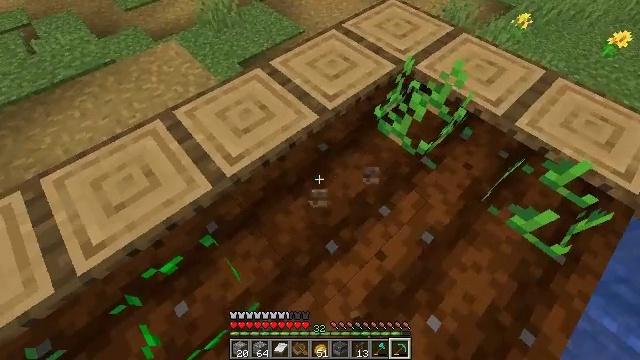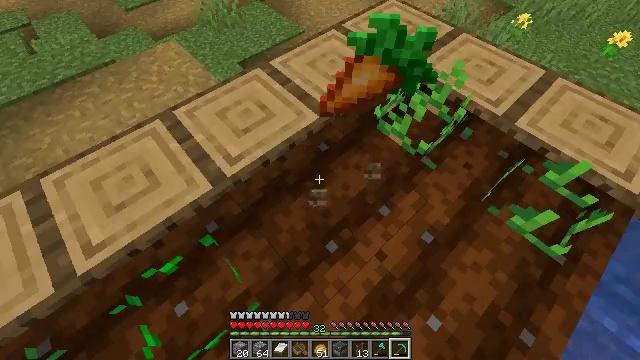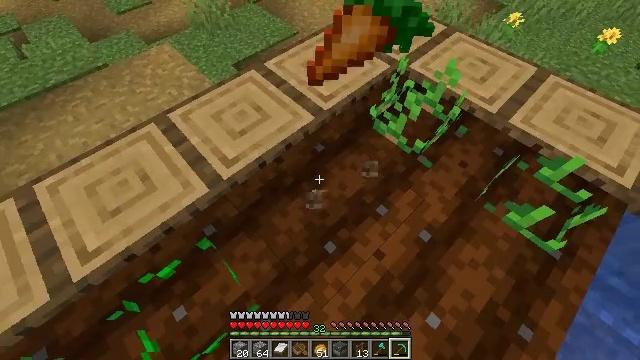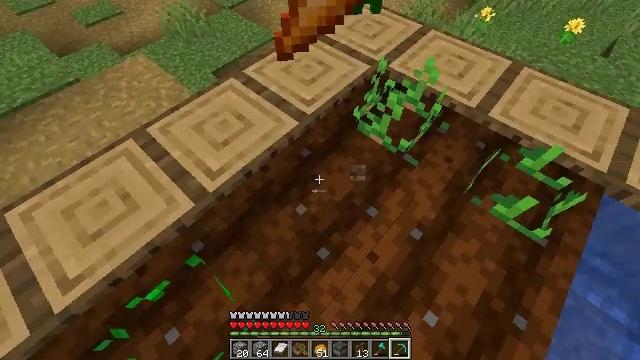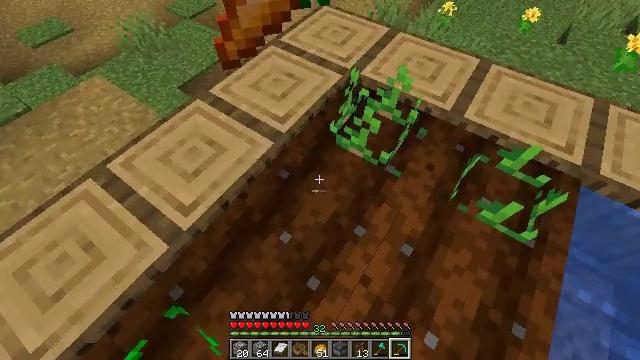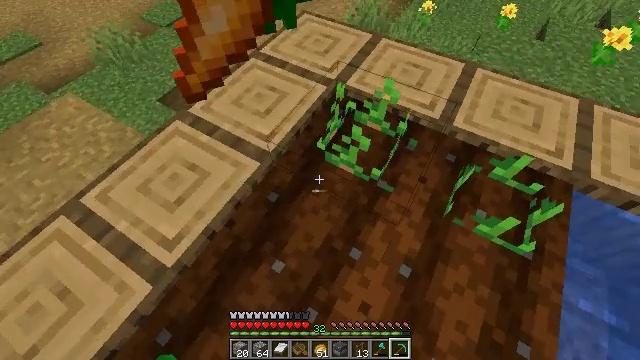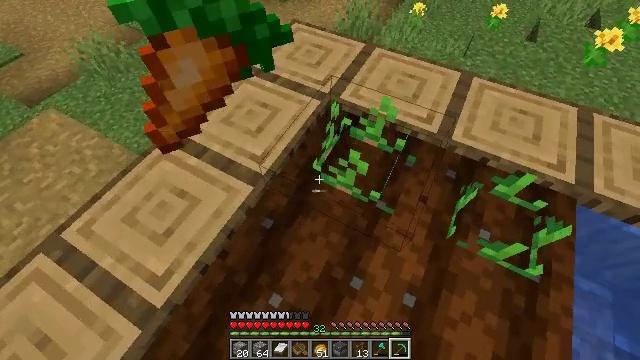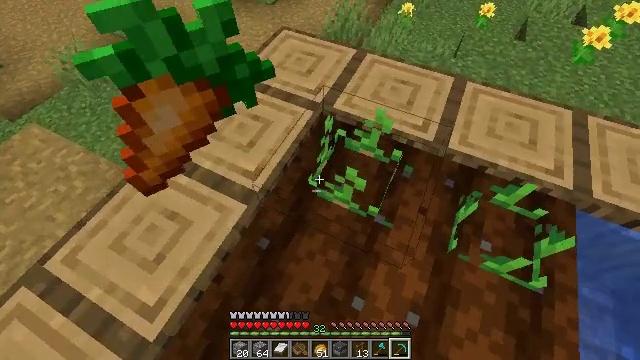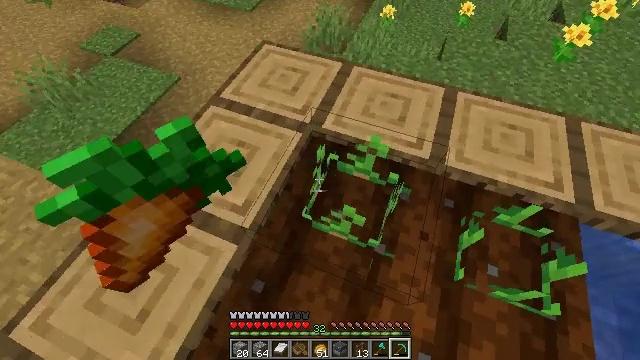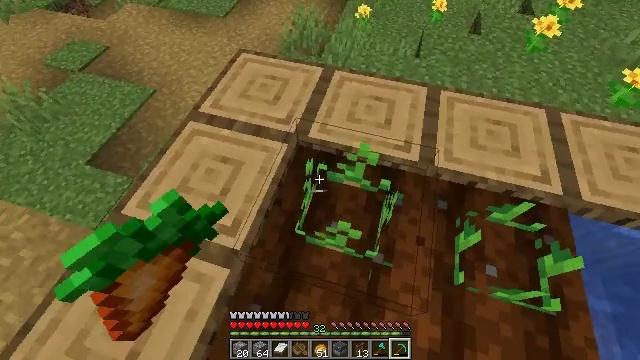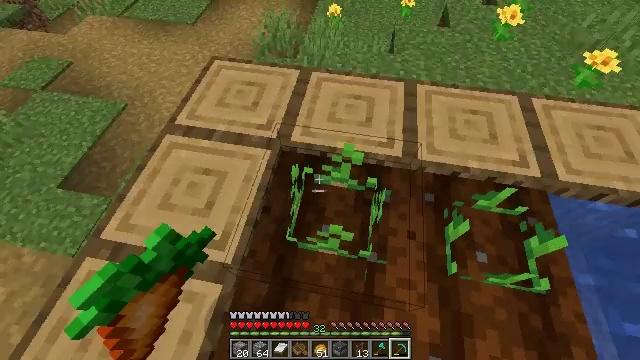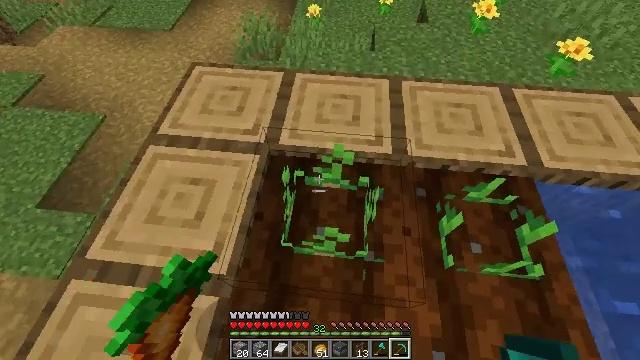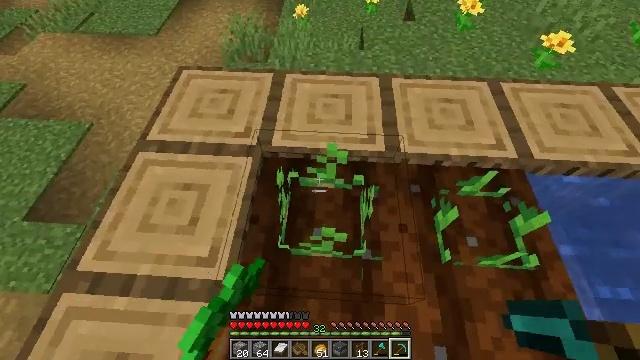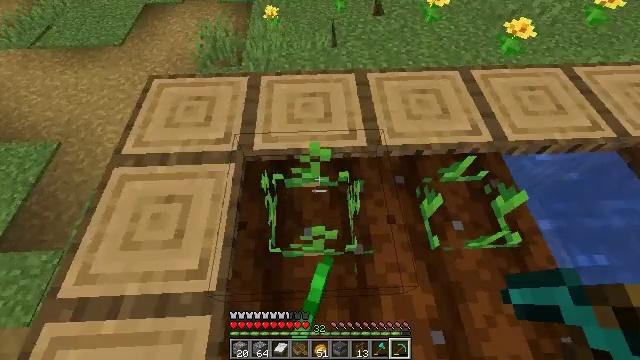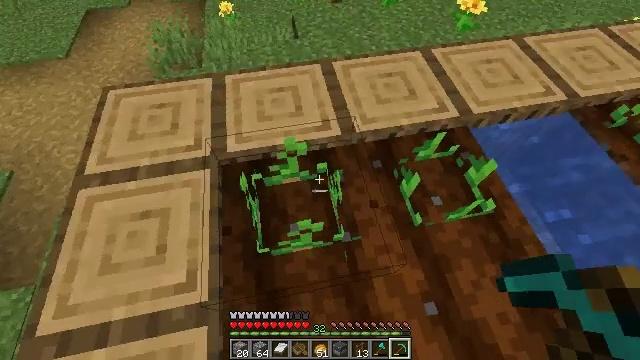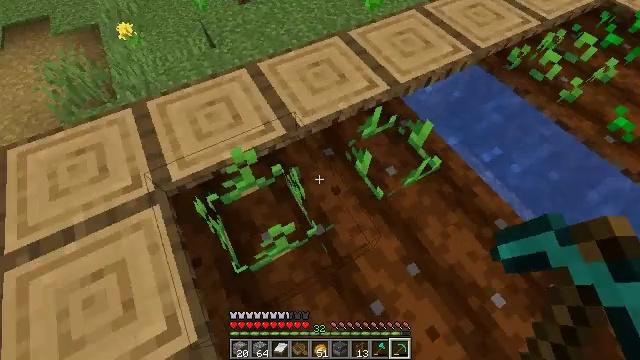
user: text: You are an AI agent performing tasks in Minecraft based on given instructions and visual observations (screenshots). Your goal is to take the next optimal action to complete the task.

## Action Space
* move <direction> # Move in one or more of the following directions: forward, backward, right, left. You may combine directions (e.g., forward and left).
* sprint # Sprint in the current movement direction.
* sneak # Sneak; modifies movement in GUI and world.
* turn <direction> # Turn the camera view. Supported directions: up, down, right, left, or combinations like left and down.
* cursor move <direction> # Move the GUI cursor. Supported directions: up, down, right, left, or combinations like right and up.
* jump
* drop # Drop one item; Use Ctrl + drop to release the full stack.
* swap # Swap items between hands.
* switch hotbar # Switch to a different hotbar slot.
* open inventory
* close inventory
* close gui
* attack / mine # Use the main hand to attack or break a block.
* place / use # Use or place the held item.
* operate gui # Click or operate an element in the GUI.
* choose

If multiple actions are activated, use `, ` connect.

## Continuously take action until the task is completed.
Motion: motion action
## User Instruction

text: Harvest wheat from the field.
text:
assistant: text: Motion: no_op
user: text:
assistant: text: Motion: turn right
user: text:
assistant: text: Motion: move forward, turn right
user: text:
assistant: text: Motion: move forward, turn right
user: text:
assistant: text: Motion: move forward, turn right
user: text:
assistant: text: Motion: move forward, turn right
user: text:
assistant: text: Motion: move forward, turn right
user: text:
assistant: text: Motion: turn right
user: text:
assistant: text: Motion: turn right
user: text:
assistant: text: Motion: turn right
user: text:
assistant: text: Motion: turn right
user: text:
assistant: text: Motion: turn right
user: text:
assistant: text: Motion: turn right
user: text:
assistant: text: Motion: turn right and down
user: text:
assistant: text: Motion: turn right
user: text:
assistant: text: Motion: move left, turn right
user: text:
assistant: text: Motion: move forward and move left, turn right and up
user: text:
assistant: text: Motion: move forward and move left, turn right and up
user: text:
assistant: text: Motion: move forward and move left, turn right and up
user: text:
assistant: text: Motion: move forward and move left, turn right and up
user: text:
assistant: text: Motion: move forward and move left, turn right and up
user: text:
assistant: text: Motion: move forward and move left, turn right and up
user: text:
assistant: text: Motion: move forward and move left, turn right and up
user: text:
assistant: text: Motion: move forward and move left
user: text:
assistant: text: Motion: move forward and move left, turn right
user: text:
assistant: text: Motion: move forward and move left, turn right and up
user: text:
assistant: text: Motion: move forward and move left, turn right and up
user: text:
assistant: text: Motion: move forward, turn right
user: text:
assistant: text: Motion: move forward, turn right
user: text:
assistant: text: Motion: move forward